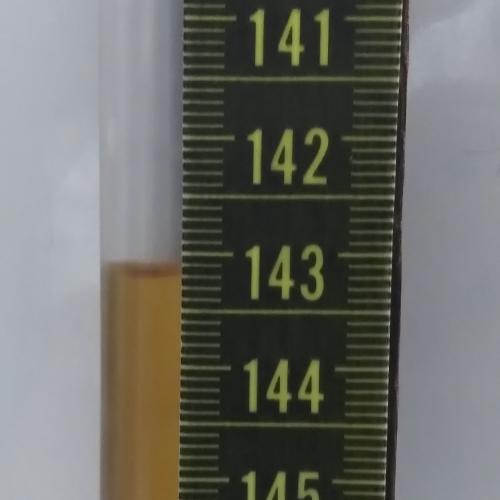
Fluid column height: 143.2 cm